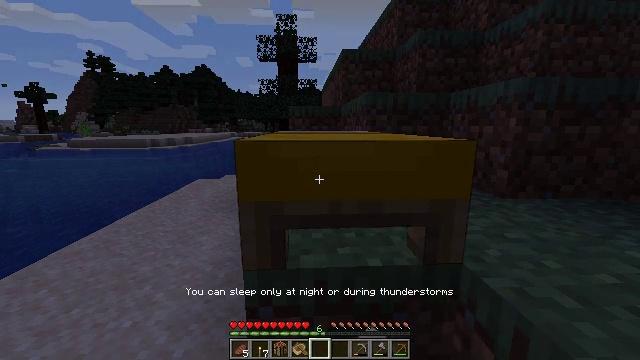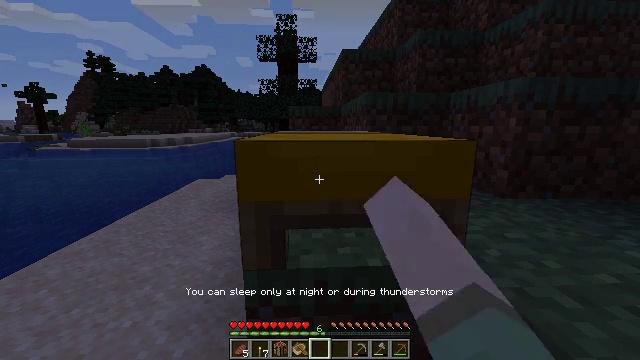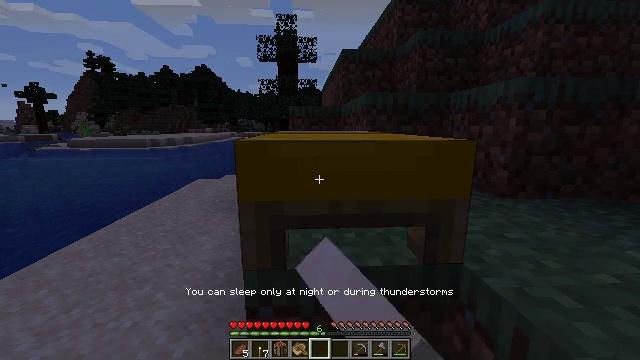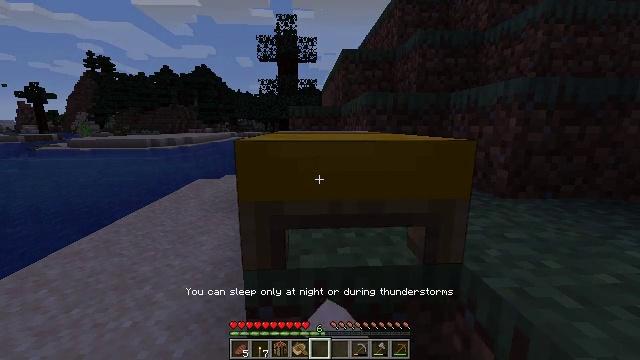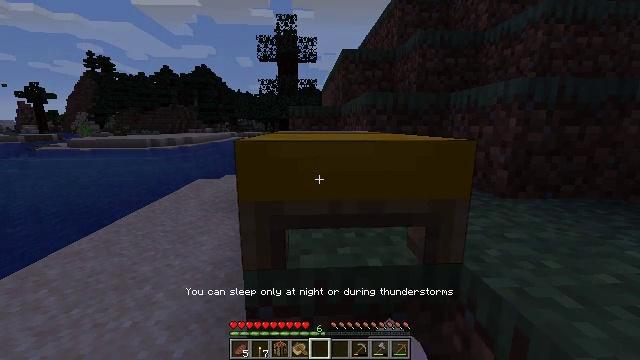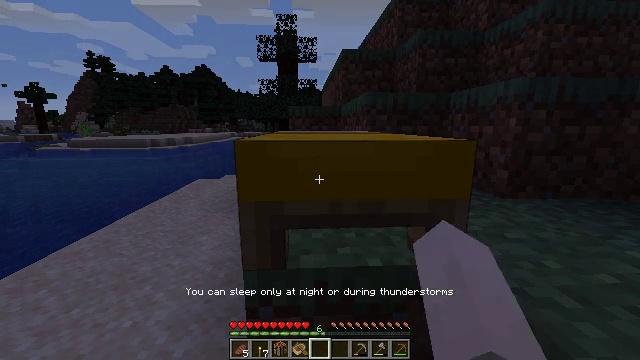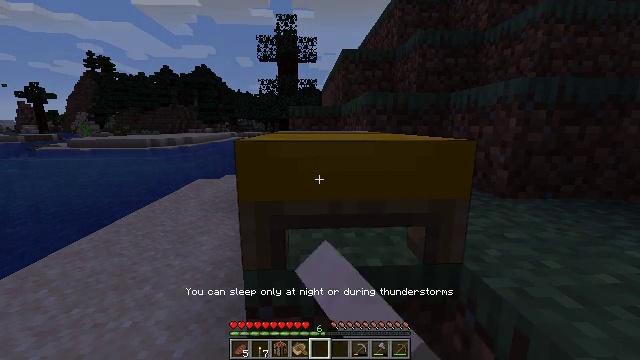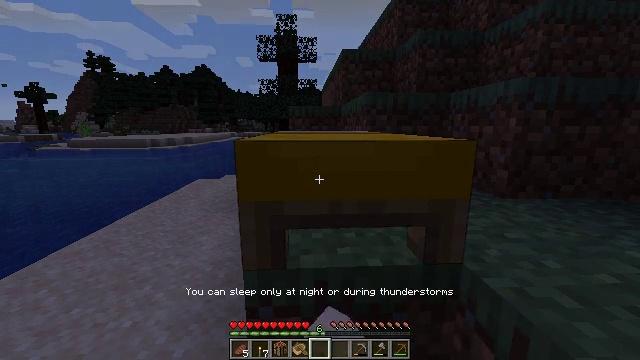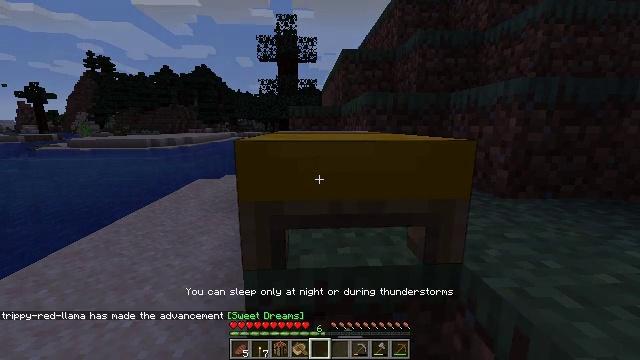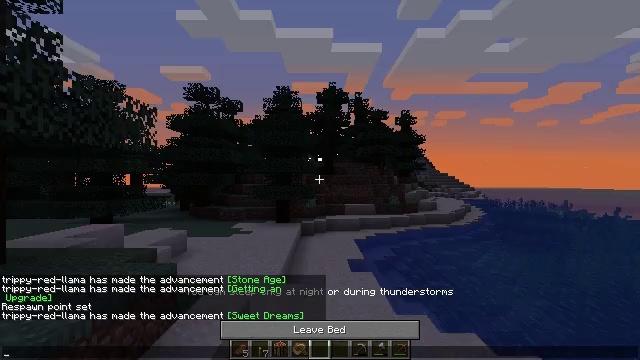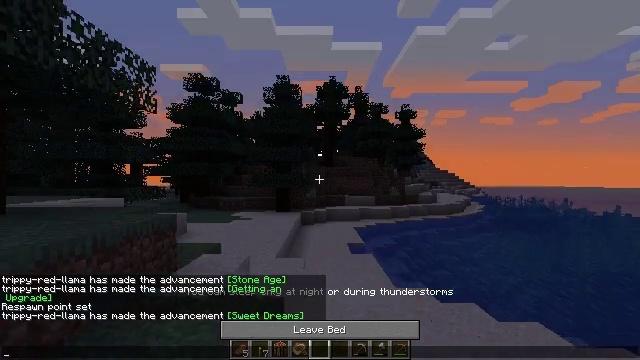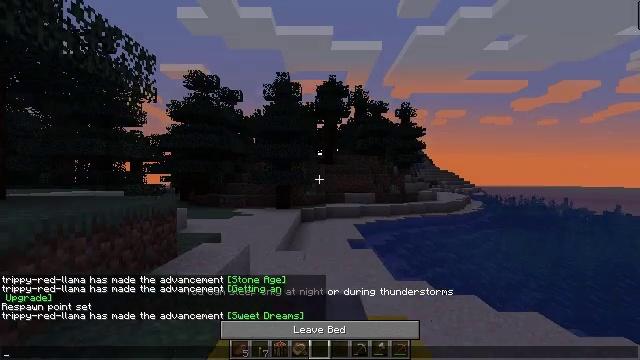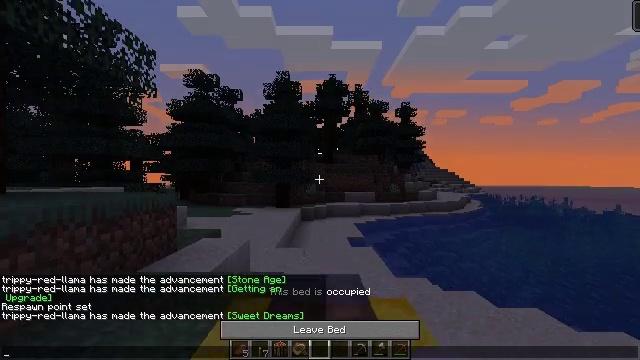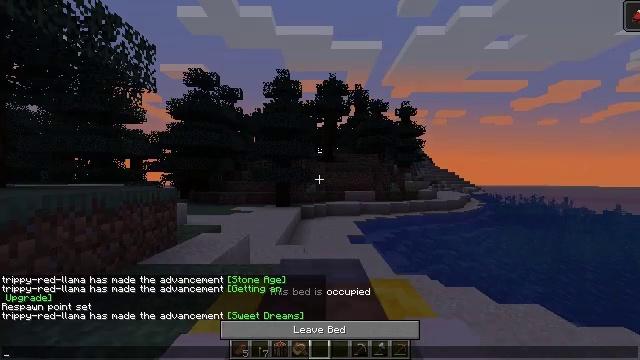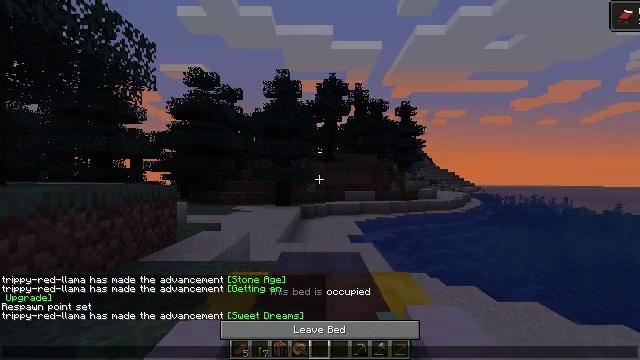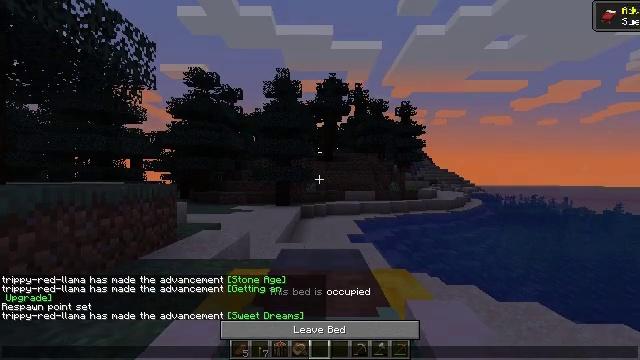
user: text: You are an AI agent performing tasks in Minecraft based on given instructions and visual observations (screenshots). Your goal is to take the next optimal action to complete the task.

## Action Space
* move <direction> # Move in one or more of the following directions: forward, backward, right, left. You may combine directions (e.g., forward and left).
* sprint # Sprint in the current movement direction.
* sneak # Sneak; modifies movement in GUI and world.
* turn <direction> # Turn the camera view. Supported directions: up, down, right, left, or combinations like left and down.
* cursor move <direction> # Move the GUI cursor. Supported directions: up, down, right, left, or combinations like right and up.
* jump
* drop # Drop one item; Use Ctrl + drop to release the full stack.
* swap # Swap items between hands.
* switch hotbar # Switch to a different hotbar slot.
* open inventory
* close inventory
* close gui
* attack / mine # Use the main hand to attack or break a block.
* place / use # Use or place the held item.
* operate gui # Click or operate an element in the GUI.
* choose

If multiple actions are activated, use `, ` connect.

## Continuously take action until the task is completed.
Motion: motion action
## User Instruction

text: Remove the yellow bed.
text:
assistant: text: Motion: use / place
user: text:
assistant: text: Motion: use / place
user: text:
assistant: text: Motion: use / place
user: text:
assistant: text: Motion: use / place
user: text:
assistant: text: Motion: use / place
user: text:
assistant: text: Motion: use / place
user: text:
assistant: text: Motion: use / place
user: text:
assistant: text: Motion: use / place
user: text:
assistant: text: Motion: use / place
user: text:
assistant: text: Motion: choose, open gui
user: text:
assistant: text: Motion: choose
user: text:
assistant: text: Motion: choose
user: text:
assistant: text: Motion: choose
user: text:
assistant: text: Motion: choose
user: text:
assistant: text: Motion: choose
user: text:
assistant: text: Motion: no_op
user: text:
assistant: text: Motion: no_op
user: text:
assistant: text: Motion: no_op
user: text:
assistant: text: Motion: no_op
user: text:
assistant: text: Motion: no_op
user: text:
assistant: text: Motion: no_op
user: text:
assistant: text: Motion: no_op
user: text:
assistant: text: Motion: no_op
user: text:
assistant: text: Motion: no_op
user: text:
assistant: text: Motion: no_op
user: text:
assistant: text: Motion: no_op
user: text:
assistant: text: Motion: no_op
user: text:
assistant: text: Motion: no_op
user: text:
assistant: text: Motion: no_op
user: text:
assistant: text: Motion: no_op